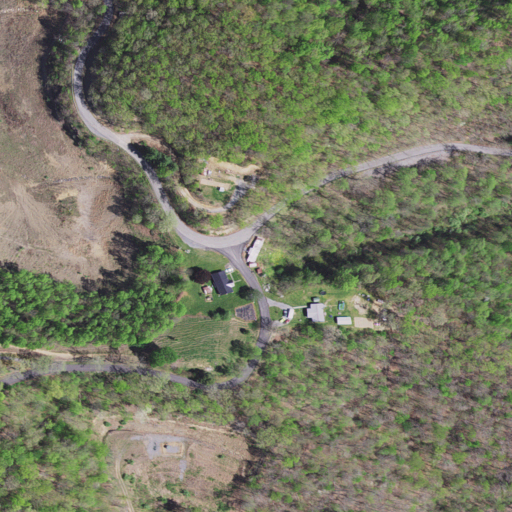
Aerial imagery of gap in Virginia named Carve Beech Gap containing deciduous forest, open development, grassland, low intensity development, medium intensity development, and shrub